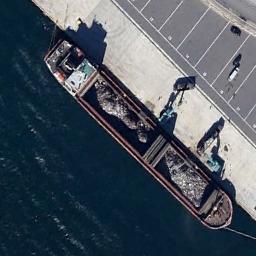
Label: ship